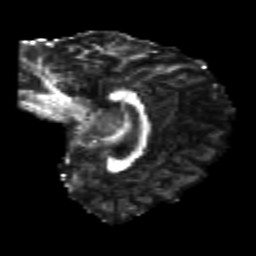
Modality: FA
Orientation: sagittal
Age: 20
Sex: female
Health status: healthy
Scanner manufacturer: philips
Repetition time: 7.476 s
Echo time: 0.08753 s